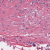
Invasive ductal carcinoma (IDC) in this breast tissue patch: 1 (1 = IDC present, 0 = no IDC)